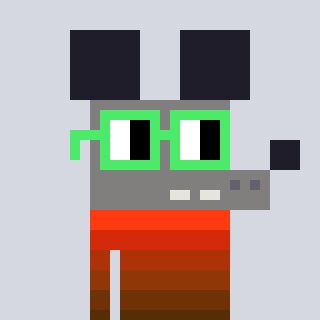
a pixel art character with square light green glasses, a mouse-shaped head and a grayscale-colored body on a cool background